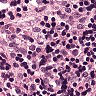
Metastatic tissue present: no